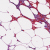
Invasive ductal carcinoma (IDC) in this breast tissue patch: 0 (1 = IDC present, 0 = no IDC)